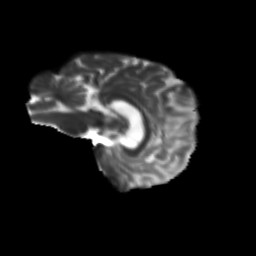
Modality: T2w
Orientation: sagittal
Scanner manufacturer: siemens
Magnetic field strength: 3 T
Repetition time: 9.2 s
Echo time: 0.084 s